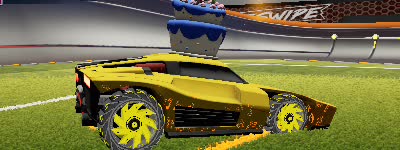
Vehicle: breakout